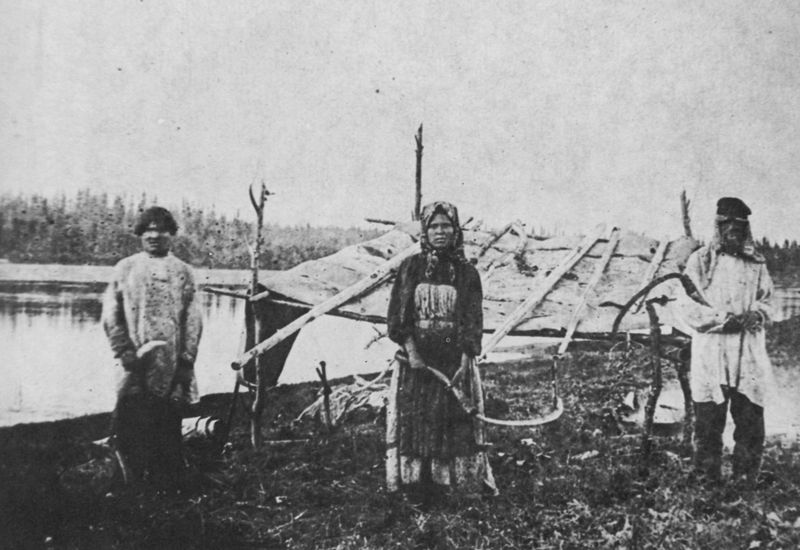
Titel: Eine syrjänische Familie
Künstler: Russischer Photograph
Standort: Paris
Institution: Société de Géographie Française
Schlagwörter: baum, himmel, mann, wasser, weiß, bäume, fluss, menschen, mädchen, see, ufer, äste, frau, grau, holz, hut, kleid, männer, schwarz, dach, gras, haus, tuch, wiese, bart, kappe, mütze, alte, hände, erde, gräser, horizont, spiegelung, weite, hütte, boden, drei, wald, bauern, schürze, arbeiten, bäuerin, ernte, hemden, russland, latten, arbeiter, stämme, kopftuch, junge, bauer, foto, fotografie, photographie, alter, schwarz weiss, sichel, stöcke, moskau, portraits, photo, werkzeug, holzhütte, nadelwald, sense, zelt, indianer, reed, sensen, arbeiterin, sicheln, sozialgeschichte, sibirien, kirgisien, soziologie